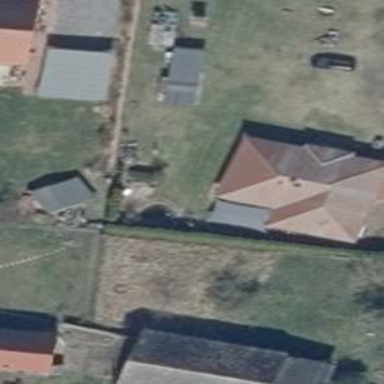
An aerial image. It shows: Simple house.